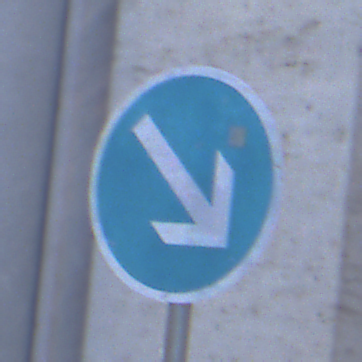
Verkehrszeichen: VorgeschriebeneVorbeifahrtRechts
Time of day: SunriseSunset
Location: Outdoor (Urban)
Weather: Clear
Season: NotSpecified
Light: Natural